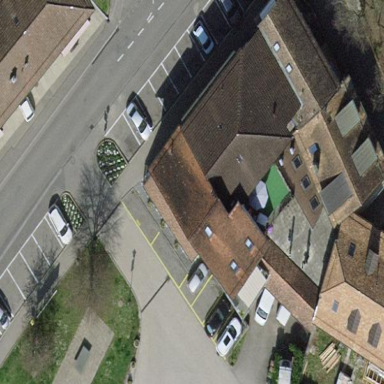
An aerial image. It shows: Cafe building.